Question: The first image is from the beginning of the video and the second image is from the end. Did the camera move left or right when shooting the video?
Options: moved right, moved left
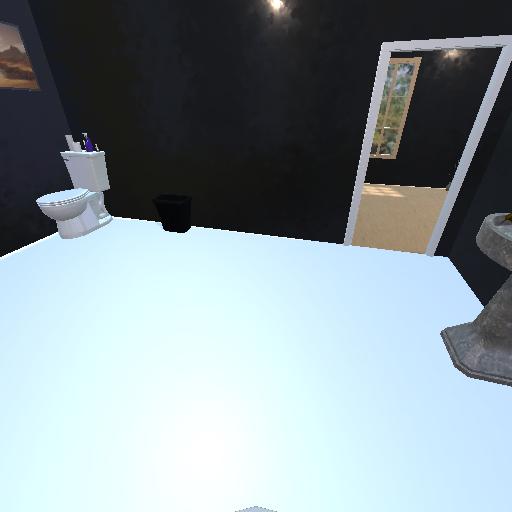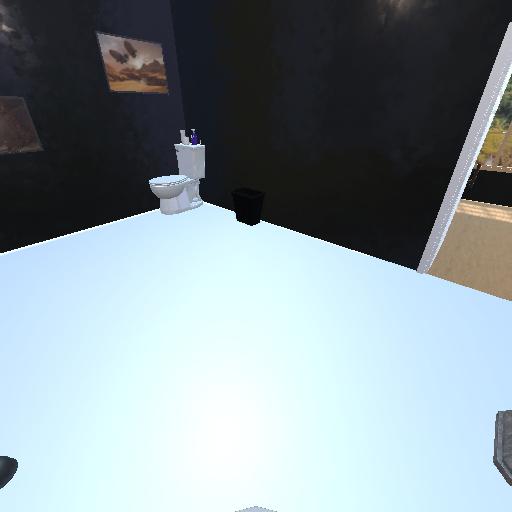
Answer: moved right